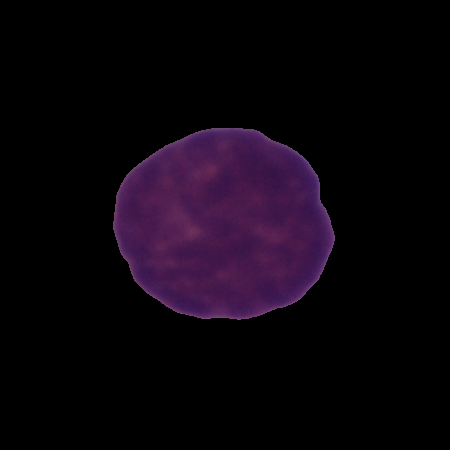
Label: cancer